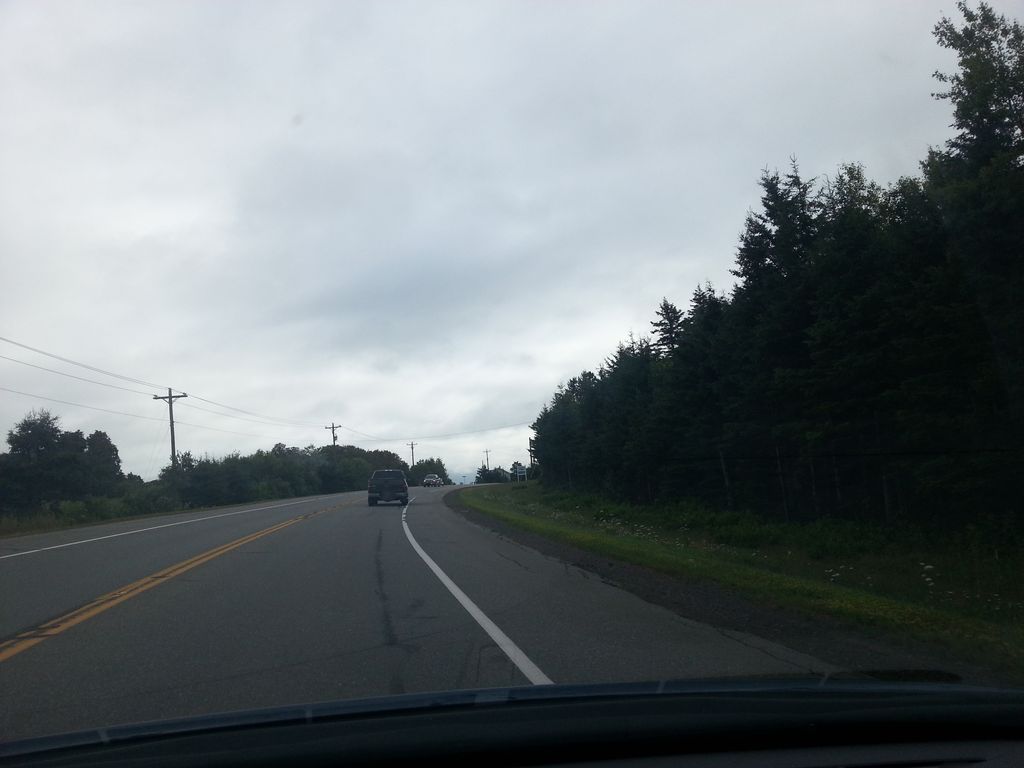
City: charlottetown